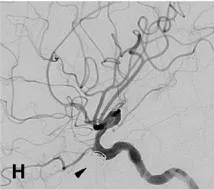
Lateral. Views of a right ICA angiogram showing the completely occluded traumatic pseudoaneurysm (black arrow head).
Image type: radiology (x_ray)